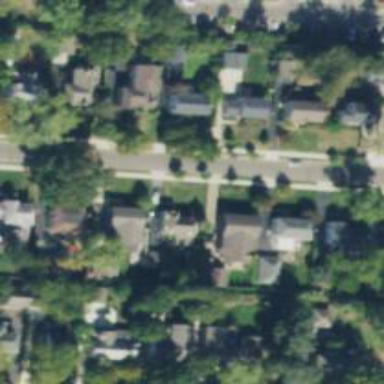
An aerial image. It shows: Residential driveway serving as service road.